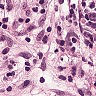
Metastatic tissue present: yes